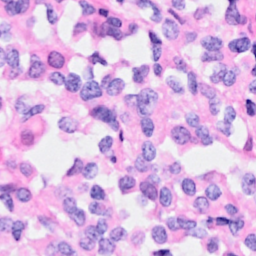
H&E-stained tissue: Breast